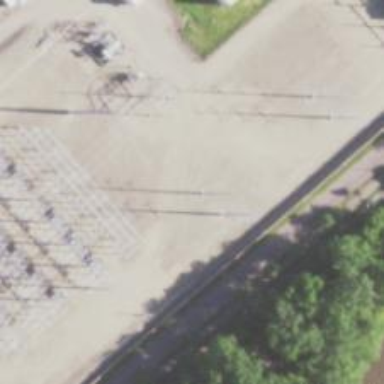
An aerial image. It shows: Power tower.